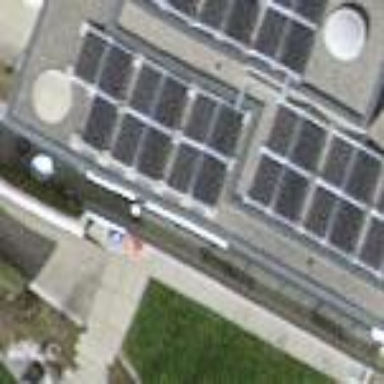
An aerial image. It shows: View of roof of building.